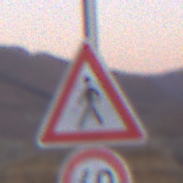
Verkehrszeichen: FussgaengerRechts
Zusatzzeichen unten: Geschwindigkeit60
Umgebung: Outdoor, Nature
Tageszeit: Dusk
Wetter: Clear
Licht: Natural
Jahreszeit: NotSpecified
Kontrast: LowContrast